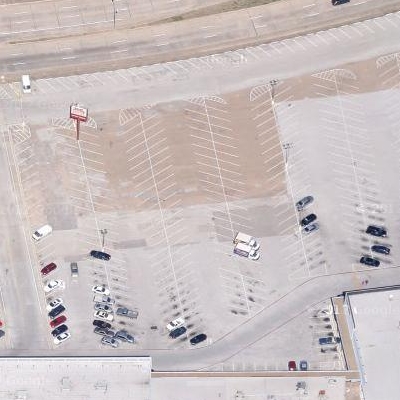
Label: gParking